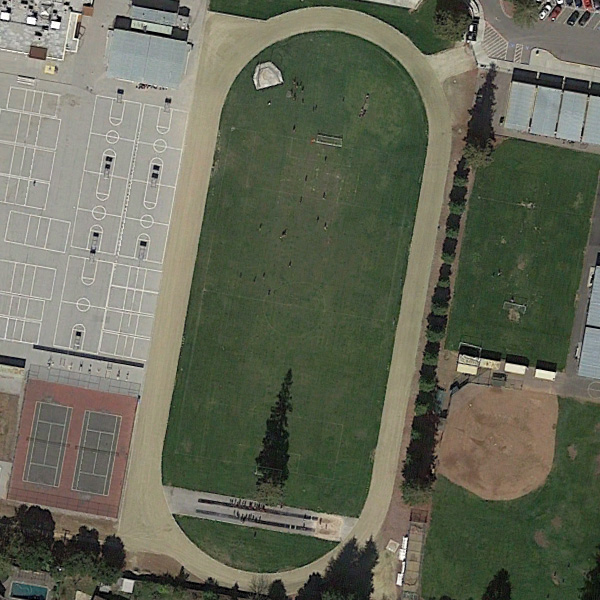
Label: Playground